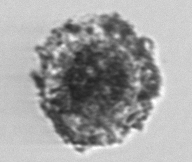
Label: unknown2